Question: For some reason the length of data bars I get is not correct when using formulas that give different Minimum and Maximum values for each bar. Here I'm using '=INDIRECT("A" & ROW())' formula for the Minimum value and '=INDIRECT("B" & ROW())' for Maximum value of the data bar.
So for example in Row 3 below, the data bar should be in a (25, 230) range. However, the data bar showing Current value of 200 which should be closer to End bound is shown closer to the Start bound. Only Row 2 with longer range of (25, 700) looks to be showing data bar correctly. Why is that? How can I make data bars have independent ranges?

Thanks!
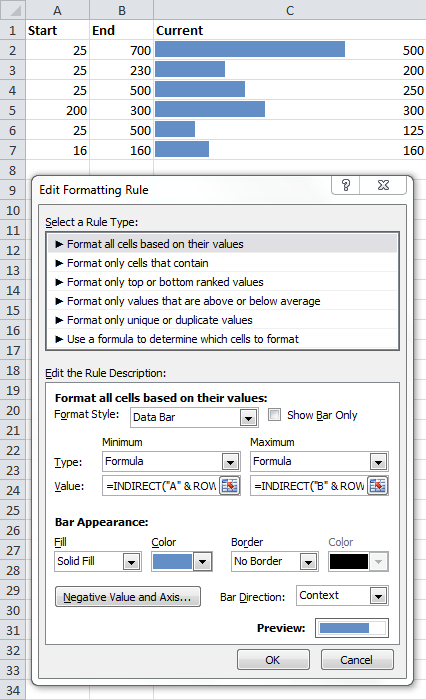
Answer: Why you have tried to use INDIRECT? Because, if you try to use relative addresses in conditional formatting data bars, you get the error, that relative relations are not allowed there. But ROW() also is a relative address.
You could compute %-Values in column D as:
=(C2-A2)/(B2-A2)
Then put the conditional formatting data bars on D2:D[n] and show only the bars there.
Greetings
Axel